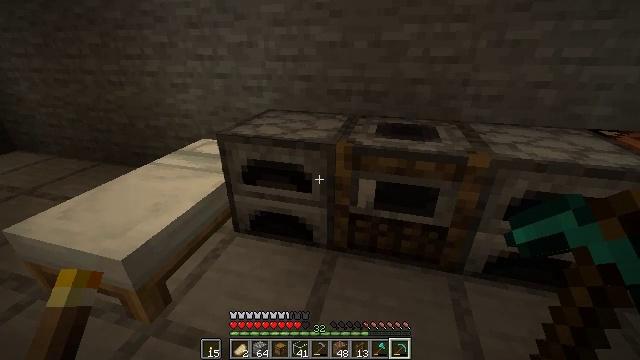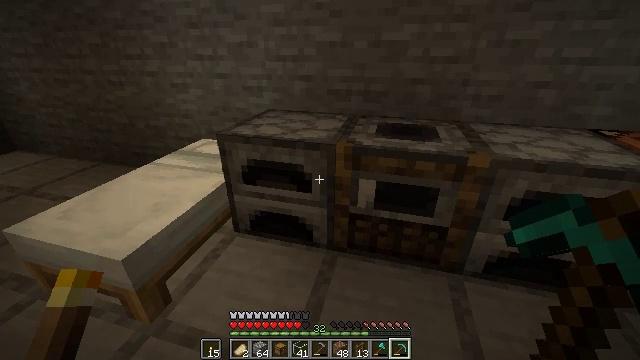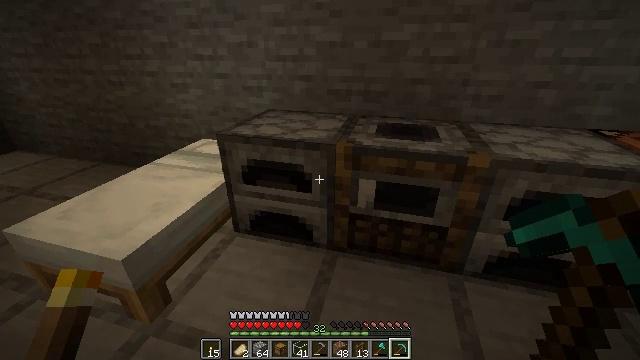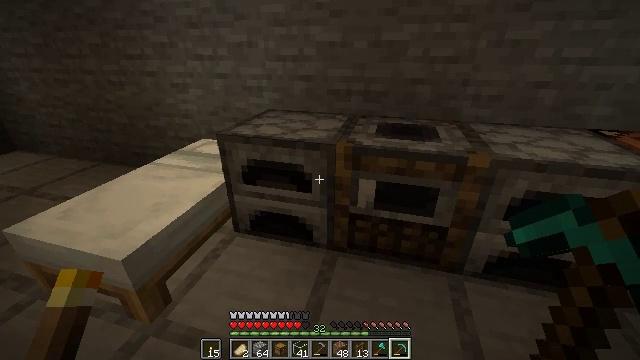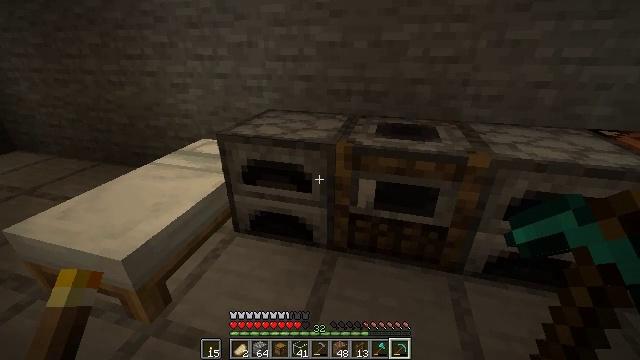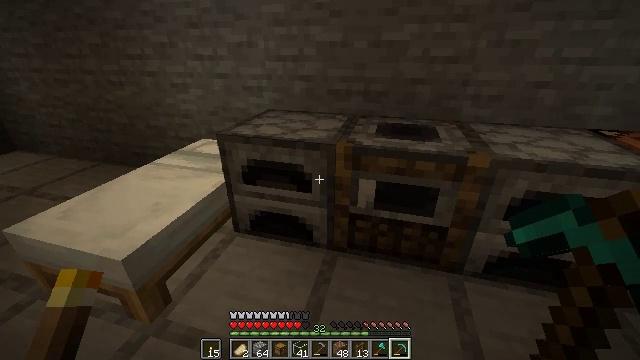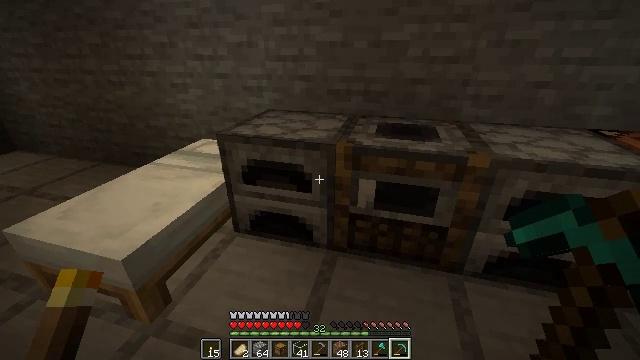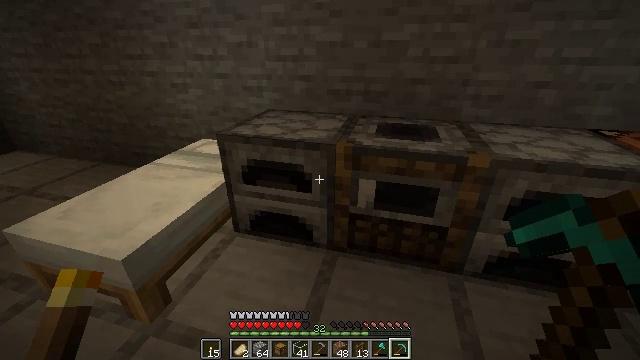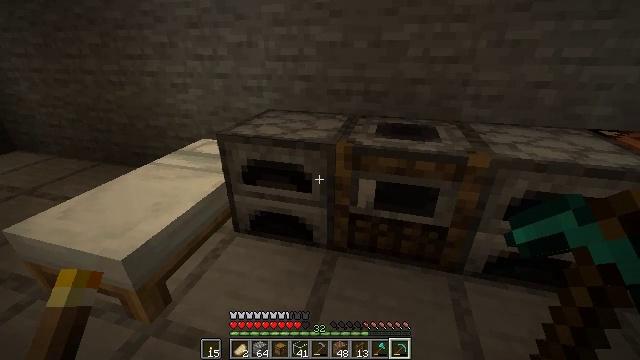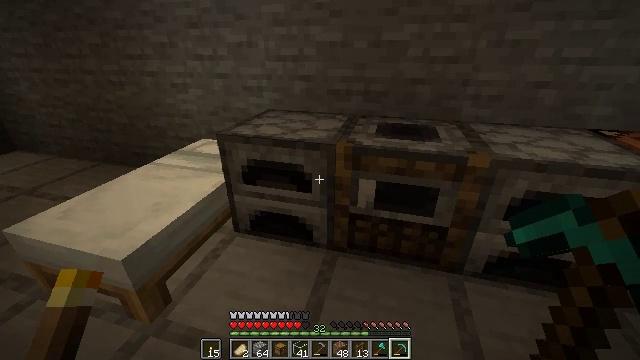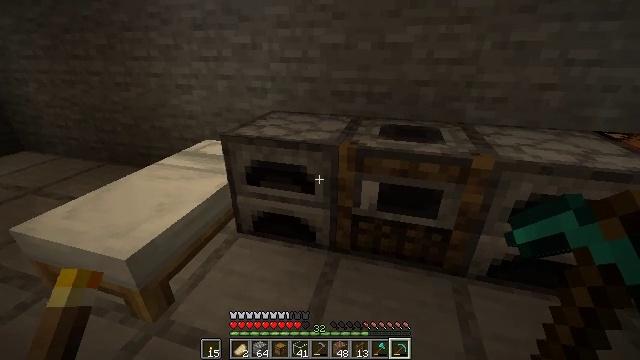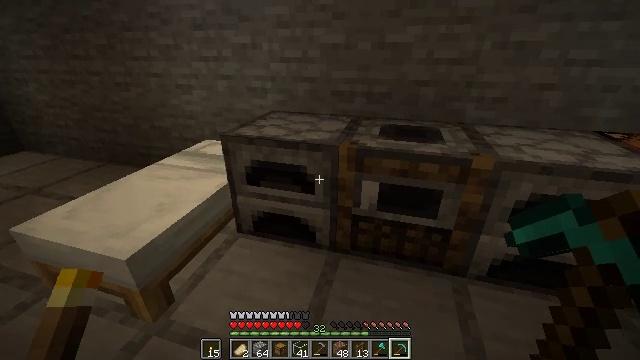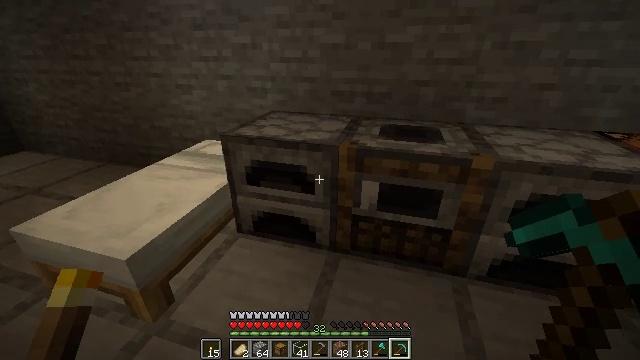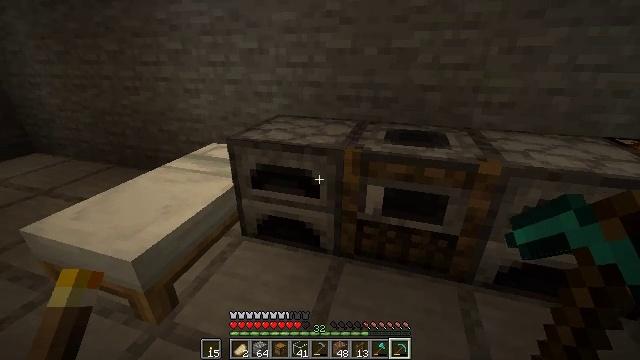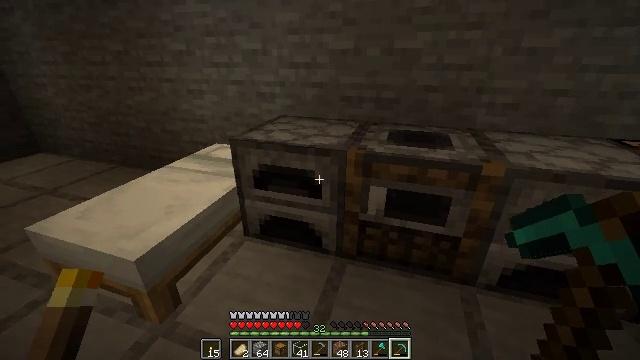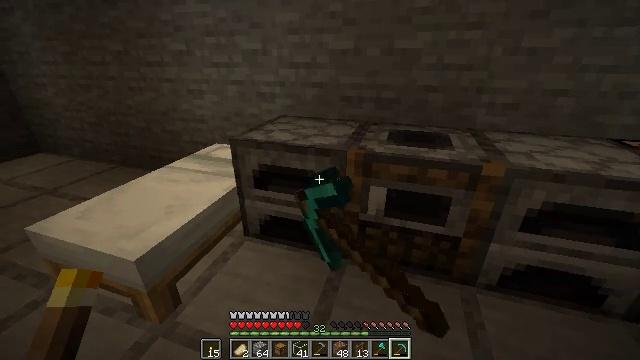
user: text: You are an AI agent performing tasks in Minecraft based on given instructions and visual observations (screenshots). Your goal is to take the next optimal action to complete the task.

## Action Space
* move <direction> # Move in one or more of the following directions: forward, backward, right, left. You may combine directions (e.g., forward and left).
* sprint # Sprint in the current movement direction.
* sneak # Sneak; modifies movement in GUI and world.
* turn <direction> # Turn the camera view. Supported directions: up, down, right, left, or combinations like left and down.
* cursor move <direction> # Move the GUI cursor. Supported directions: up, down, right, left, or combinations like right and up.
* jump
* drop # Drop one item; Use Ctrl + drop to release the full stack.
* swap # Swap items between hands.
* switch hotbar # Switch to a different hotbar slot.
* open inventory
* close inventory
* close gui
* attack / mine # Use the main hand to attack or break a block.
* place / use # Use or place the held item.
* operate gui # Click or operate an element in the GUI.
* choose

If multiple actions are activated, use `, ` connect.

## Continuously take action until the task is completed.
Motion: motion action
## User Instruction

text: craft item air
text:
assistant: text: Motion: no_op
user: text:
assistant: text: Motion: no_op
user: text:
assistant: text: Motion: no_op
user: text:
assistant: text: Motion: no_op
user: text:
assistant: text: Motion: no_op
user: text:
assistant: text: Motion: no_op
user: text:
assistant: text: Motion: no_op
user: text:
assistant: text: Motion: no_op
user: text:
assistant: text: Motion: no_op
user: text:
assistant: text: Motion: no_op
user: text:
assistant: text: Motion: no_op
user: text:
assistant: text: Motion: no_op
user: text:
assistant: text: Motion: turn left
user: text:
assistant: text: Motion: use / place
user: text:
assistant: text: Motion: use / place
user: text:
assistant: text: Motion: use / place
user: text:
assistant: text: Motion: use / place
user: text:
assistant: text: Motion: no_op
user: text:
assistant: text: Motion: no_op
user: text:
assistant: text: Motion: no_op
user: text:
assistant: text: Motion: no_op
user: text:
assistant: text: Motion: no_op
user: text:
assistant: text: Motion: no_op
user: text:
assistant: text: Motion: no_op
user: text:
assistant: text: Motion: no_op
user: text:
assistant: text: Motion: no_op
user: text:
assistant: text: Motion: no_op
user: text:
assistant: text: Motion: no_op
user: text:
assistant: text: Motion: no_op
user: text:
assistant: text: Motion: no_op